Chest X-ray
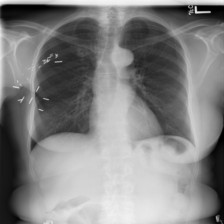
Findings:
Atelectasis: negative
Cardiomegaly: negative
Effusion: negative
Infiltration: negative
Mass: negative
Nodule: negative
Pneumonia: negative
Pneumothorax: negative
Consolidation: negative
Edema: negative
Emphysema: negative
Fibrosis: negative
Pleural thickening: negative
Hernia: negative